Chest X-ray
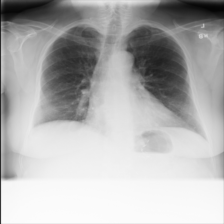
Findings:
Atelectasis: negative
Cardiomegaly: negative
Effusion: negative
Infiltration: negative
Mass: negative
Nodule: negative
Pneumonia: negative
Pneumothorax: negative
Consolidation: negative
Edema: negative
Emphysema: negative
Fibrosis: negative
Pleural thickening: negative
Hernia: negative